Question:
have a search screen and I want to show results by searching specific data.My Filter is "show all date after '7/5/05' date".
As this is a JSF form, so gets stored as Date.And again this is getting converted to Long as .
Now the query becomes like this
'''
SELECT * FROM ABC WHERE due_date BETWEEN '1120501800000' AND '1952498291808' ORDER BY trstart_date DESC
'''
But the problem is that due_date column is of , and values are stored as "7/5/05".
Can someone please tell me how can I convert "1120501800000" to "7/5/05".Even I dont know what is as shown in image?
Thanks in advance.
I am using Jsf,Spring,IBatis,sql server
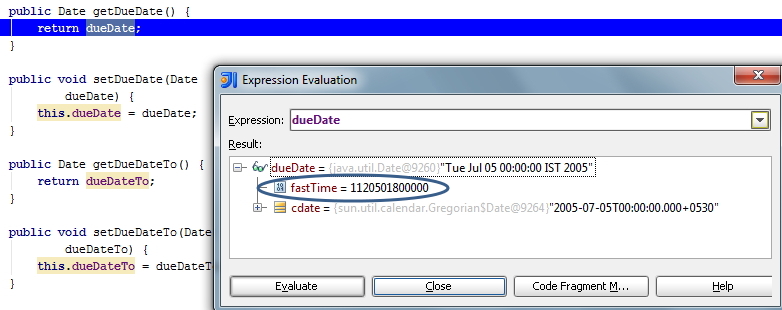
Answer: Those numbers seem to represent unix timestamps, with millisecond precision.
'''
SELECT DATEADD( SECOND
, CONVERT(BIGINT, '1120501800000') / 1000
, '1970/01/01')
'''
This converts to 2005/07/04 ('yyyy/mm/dd'), at 18:30.
In your example, you get 2005/07/05, which may be due to a UTC timezone offset in your local time. Let's say you're 6 hours ahead; that translates to:
'''
SELECT DATEADD( HOUR
, 6
, DATEADD( SECOND
, CONVERT(BIGINT, '1120501800000') / 1000
, '1970/01/01')
)
'''
This converts to 2005/07/05, as you would expect.
To get the 'mm/dd/yy' formatting you pretend:
'''
SELECT CONVERT(VARCHAR(2), DATEPART(MONTH, date)) + '/'
+ CONVERT(VARCHAR(2), DATEPART(DAY, date)) + '/'
+ RIGHT(CONVERT(VARCHAR(4), DATEPART(YEAR, date)), 2)
FROM ( SELECT DATEADD(HOUR, 6, DATEADD(SECOND, CONVERT(BIGINT, '1120501800000') / 1000, '1970/01/01'))
) AS T (date)
'''